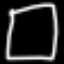
Label: square